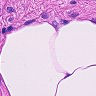
Metastatic tissue present: no